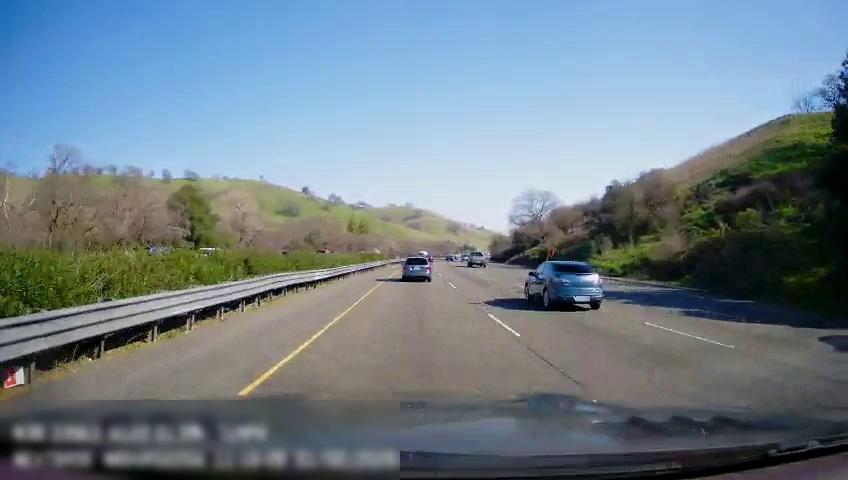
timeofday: Day
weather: Sunny
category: Drivable Space
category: Vehicles | Car
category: Vehicles | Truck
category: Vehicles | Truck
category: Vehicles | Car
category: Lanes | Current Lane
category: Lanes | Current Lane
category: Lanes | Alternate Lane